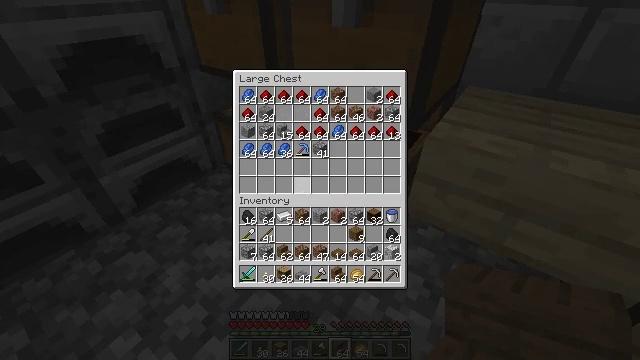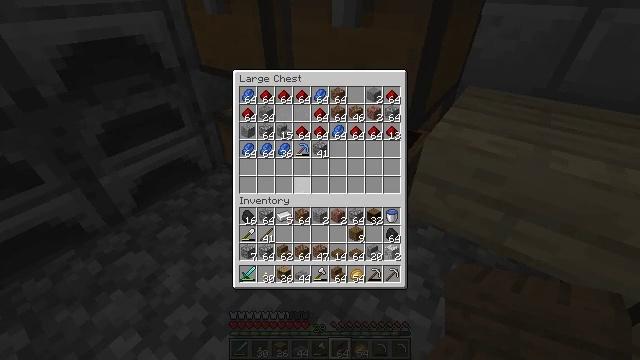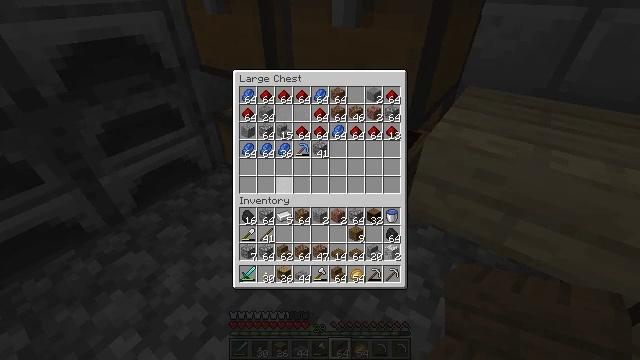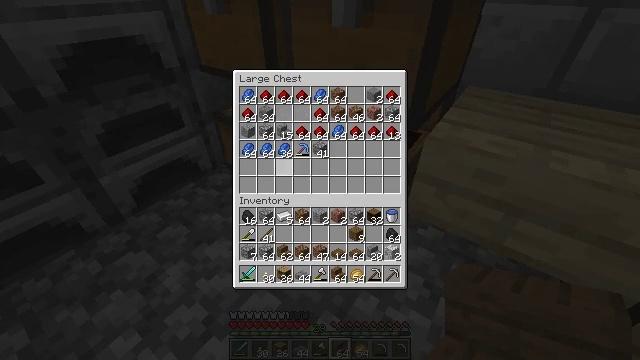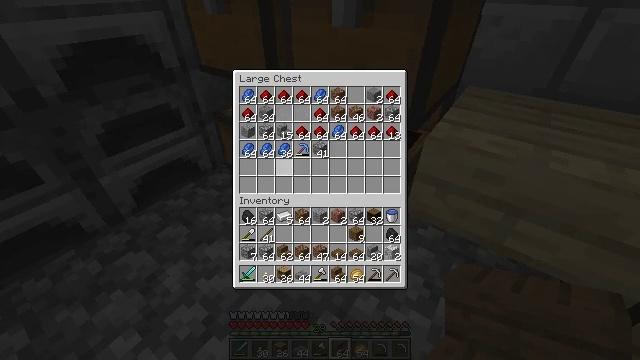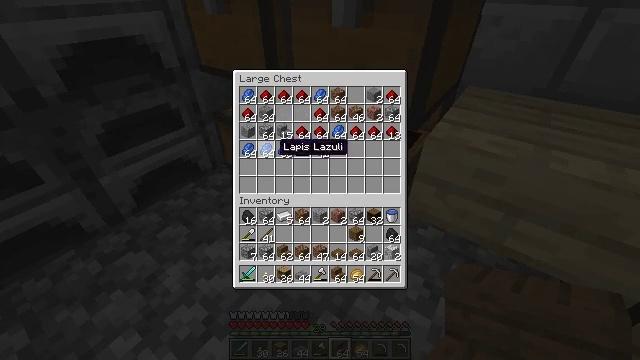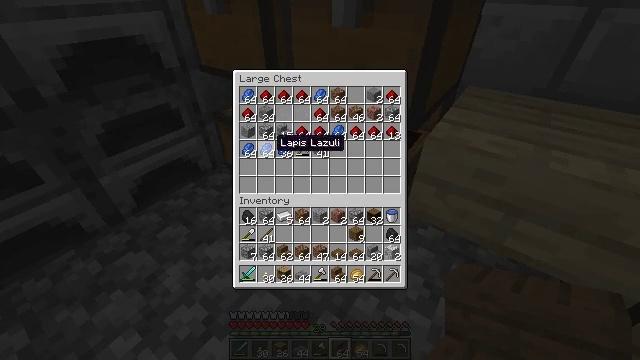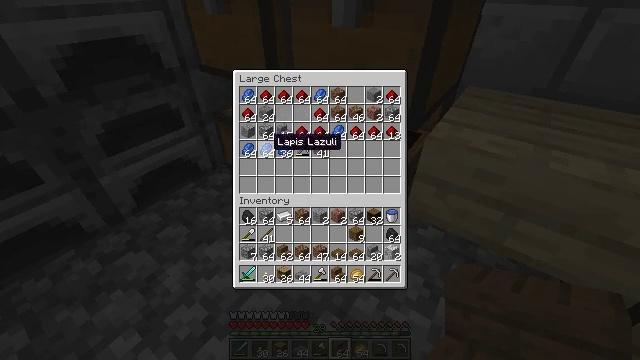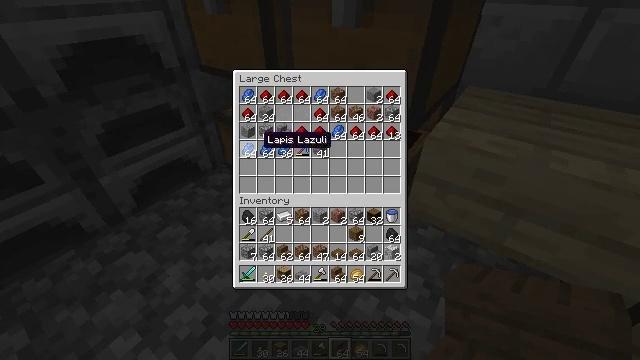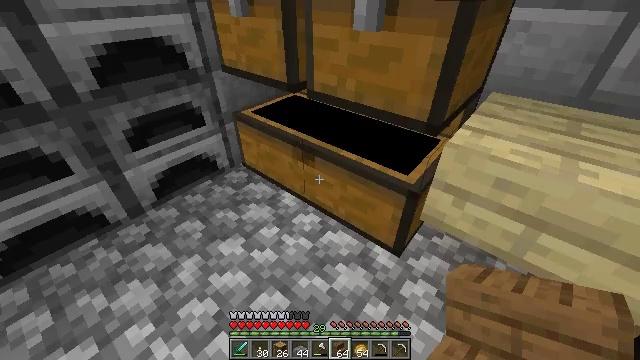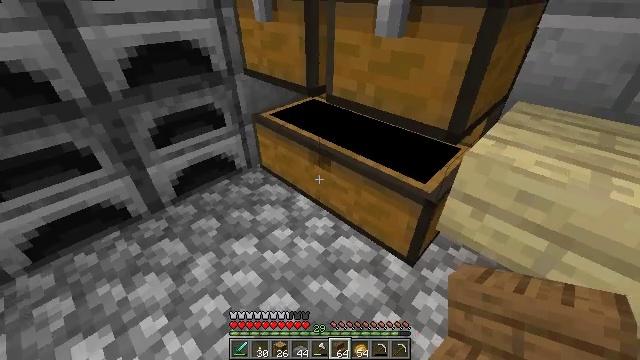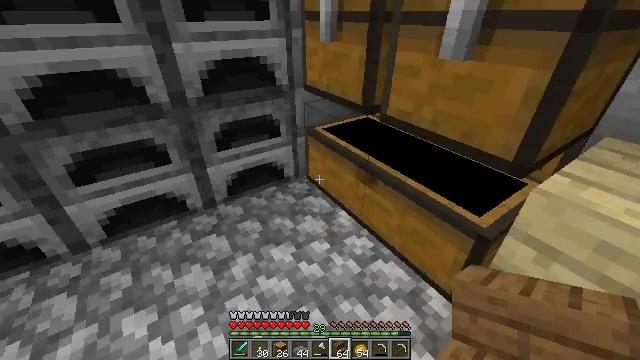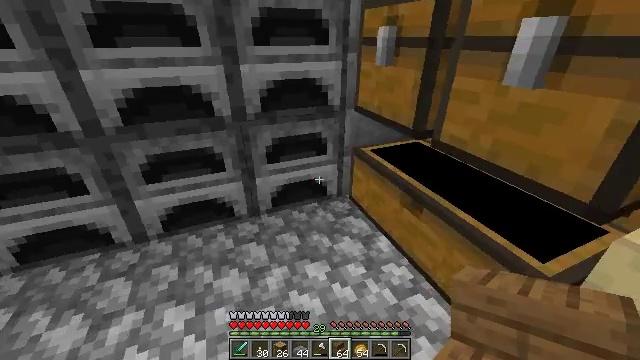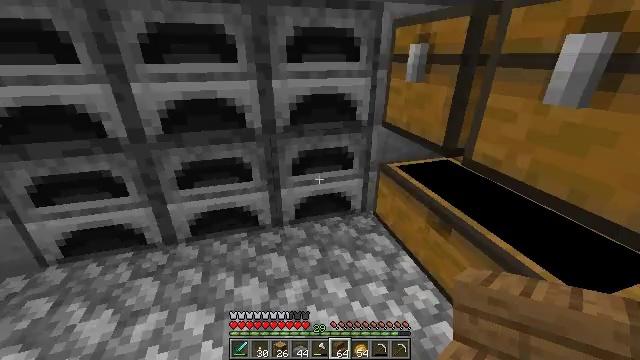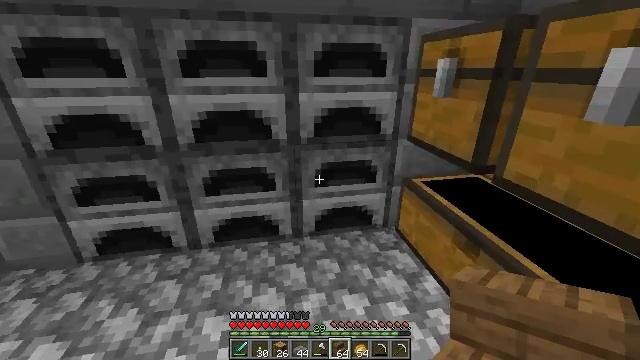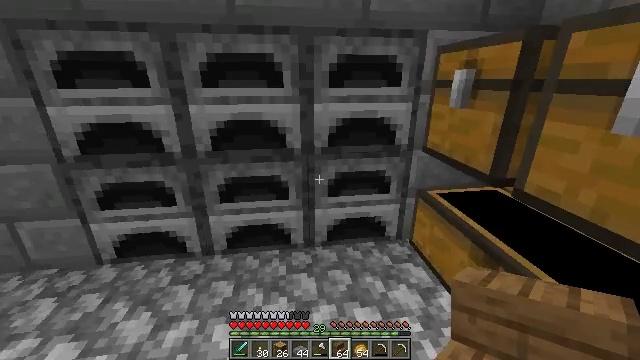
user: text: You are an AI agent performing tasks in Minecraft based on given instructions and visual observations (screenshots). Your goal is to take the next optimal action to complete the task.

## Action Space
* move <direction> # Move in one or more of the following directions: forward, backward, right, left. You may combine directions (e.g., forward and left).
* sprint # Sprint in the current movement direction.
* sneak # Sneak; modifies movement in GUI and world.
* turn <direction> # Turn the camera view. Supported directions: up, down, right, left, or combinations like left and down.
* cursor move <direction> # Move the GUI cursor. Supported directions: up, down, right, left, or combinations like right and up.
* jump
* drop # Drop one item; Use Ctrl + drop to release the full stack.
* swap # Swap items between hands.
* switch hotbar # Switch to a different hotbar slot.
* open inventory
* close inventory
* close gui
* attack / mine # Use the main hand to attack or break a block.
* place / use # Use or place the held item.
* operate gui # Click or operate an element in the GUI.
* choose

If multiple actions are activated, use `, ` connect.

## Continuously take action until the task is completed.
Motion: motion action
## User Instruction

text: Remove the birch slab from a platform.
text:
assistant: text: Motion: sneak
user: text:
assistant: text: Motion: sneak
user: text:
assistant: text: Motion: sneak, cursor move left and up
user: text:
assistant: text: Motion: sneak, cursor move left and up
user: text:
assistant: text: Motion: cursor move up
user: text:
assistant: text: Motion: no_op
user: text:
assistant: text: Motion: no_op
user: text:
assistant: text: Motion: cursor move left
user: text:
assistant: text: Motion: cursor move left, close inventory
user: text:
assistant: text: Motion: turn left, close inventory
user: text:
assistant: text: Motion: turn left and up, close inventory
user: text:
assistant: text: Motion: turn left and up, close inventory
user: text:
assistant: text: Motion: turn left and up
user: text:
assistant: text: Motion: turn left and up
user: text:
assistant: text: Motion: turn left and up
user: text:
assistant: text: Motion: turn left and up
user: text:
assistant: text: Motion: move forward and move left
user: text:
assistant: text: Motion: move forward and move left
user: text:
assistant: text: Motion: move forward and move left, turn left and up
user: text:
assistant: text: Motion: move forward and move left, turn left and up
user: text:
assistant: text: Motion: move forward and move left, turn left and up
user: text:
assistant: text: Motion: move left, turn left and up
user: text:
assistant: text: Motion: turn left and up
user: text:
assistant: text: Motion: no_op
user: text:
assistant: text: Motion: use / place
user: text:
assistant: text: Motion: use / place
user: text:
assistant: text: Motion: turn right, use / place
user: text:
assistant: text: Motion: turn right
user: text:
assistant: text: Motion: turn right
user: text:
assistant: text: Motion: cursor move down, open gui